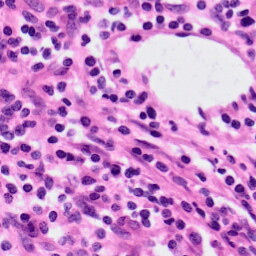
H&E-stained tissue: Lung